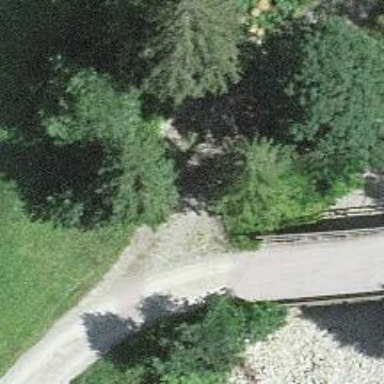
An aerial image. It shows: Gravel track crossing bridge with grade 2 track type.